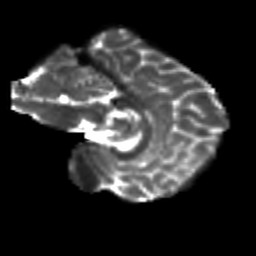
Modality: T2w
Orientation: sagittal
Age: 19
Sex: female
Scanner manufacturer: siemens
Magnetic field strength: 3 T
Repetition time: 3.5 s
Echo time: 0.125 s